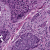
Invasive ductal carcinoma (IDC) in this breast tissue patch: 1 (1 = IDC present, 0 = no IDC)